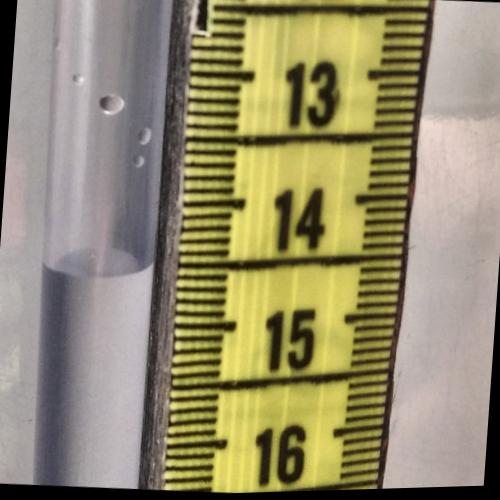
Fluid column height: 14.5 cm